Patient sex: F
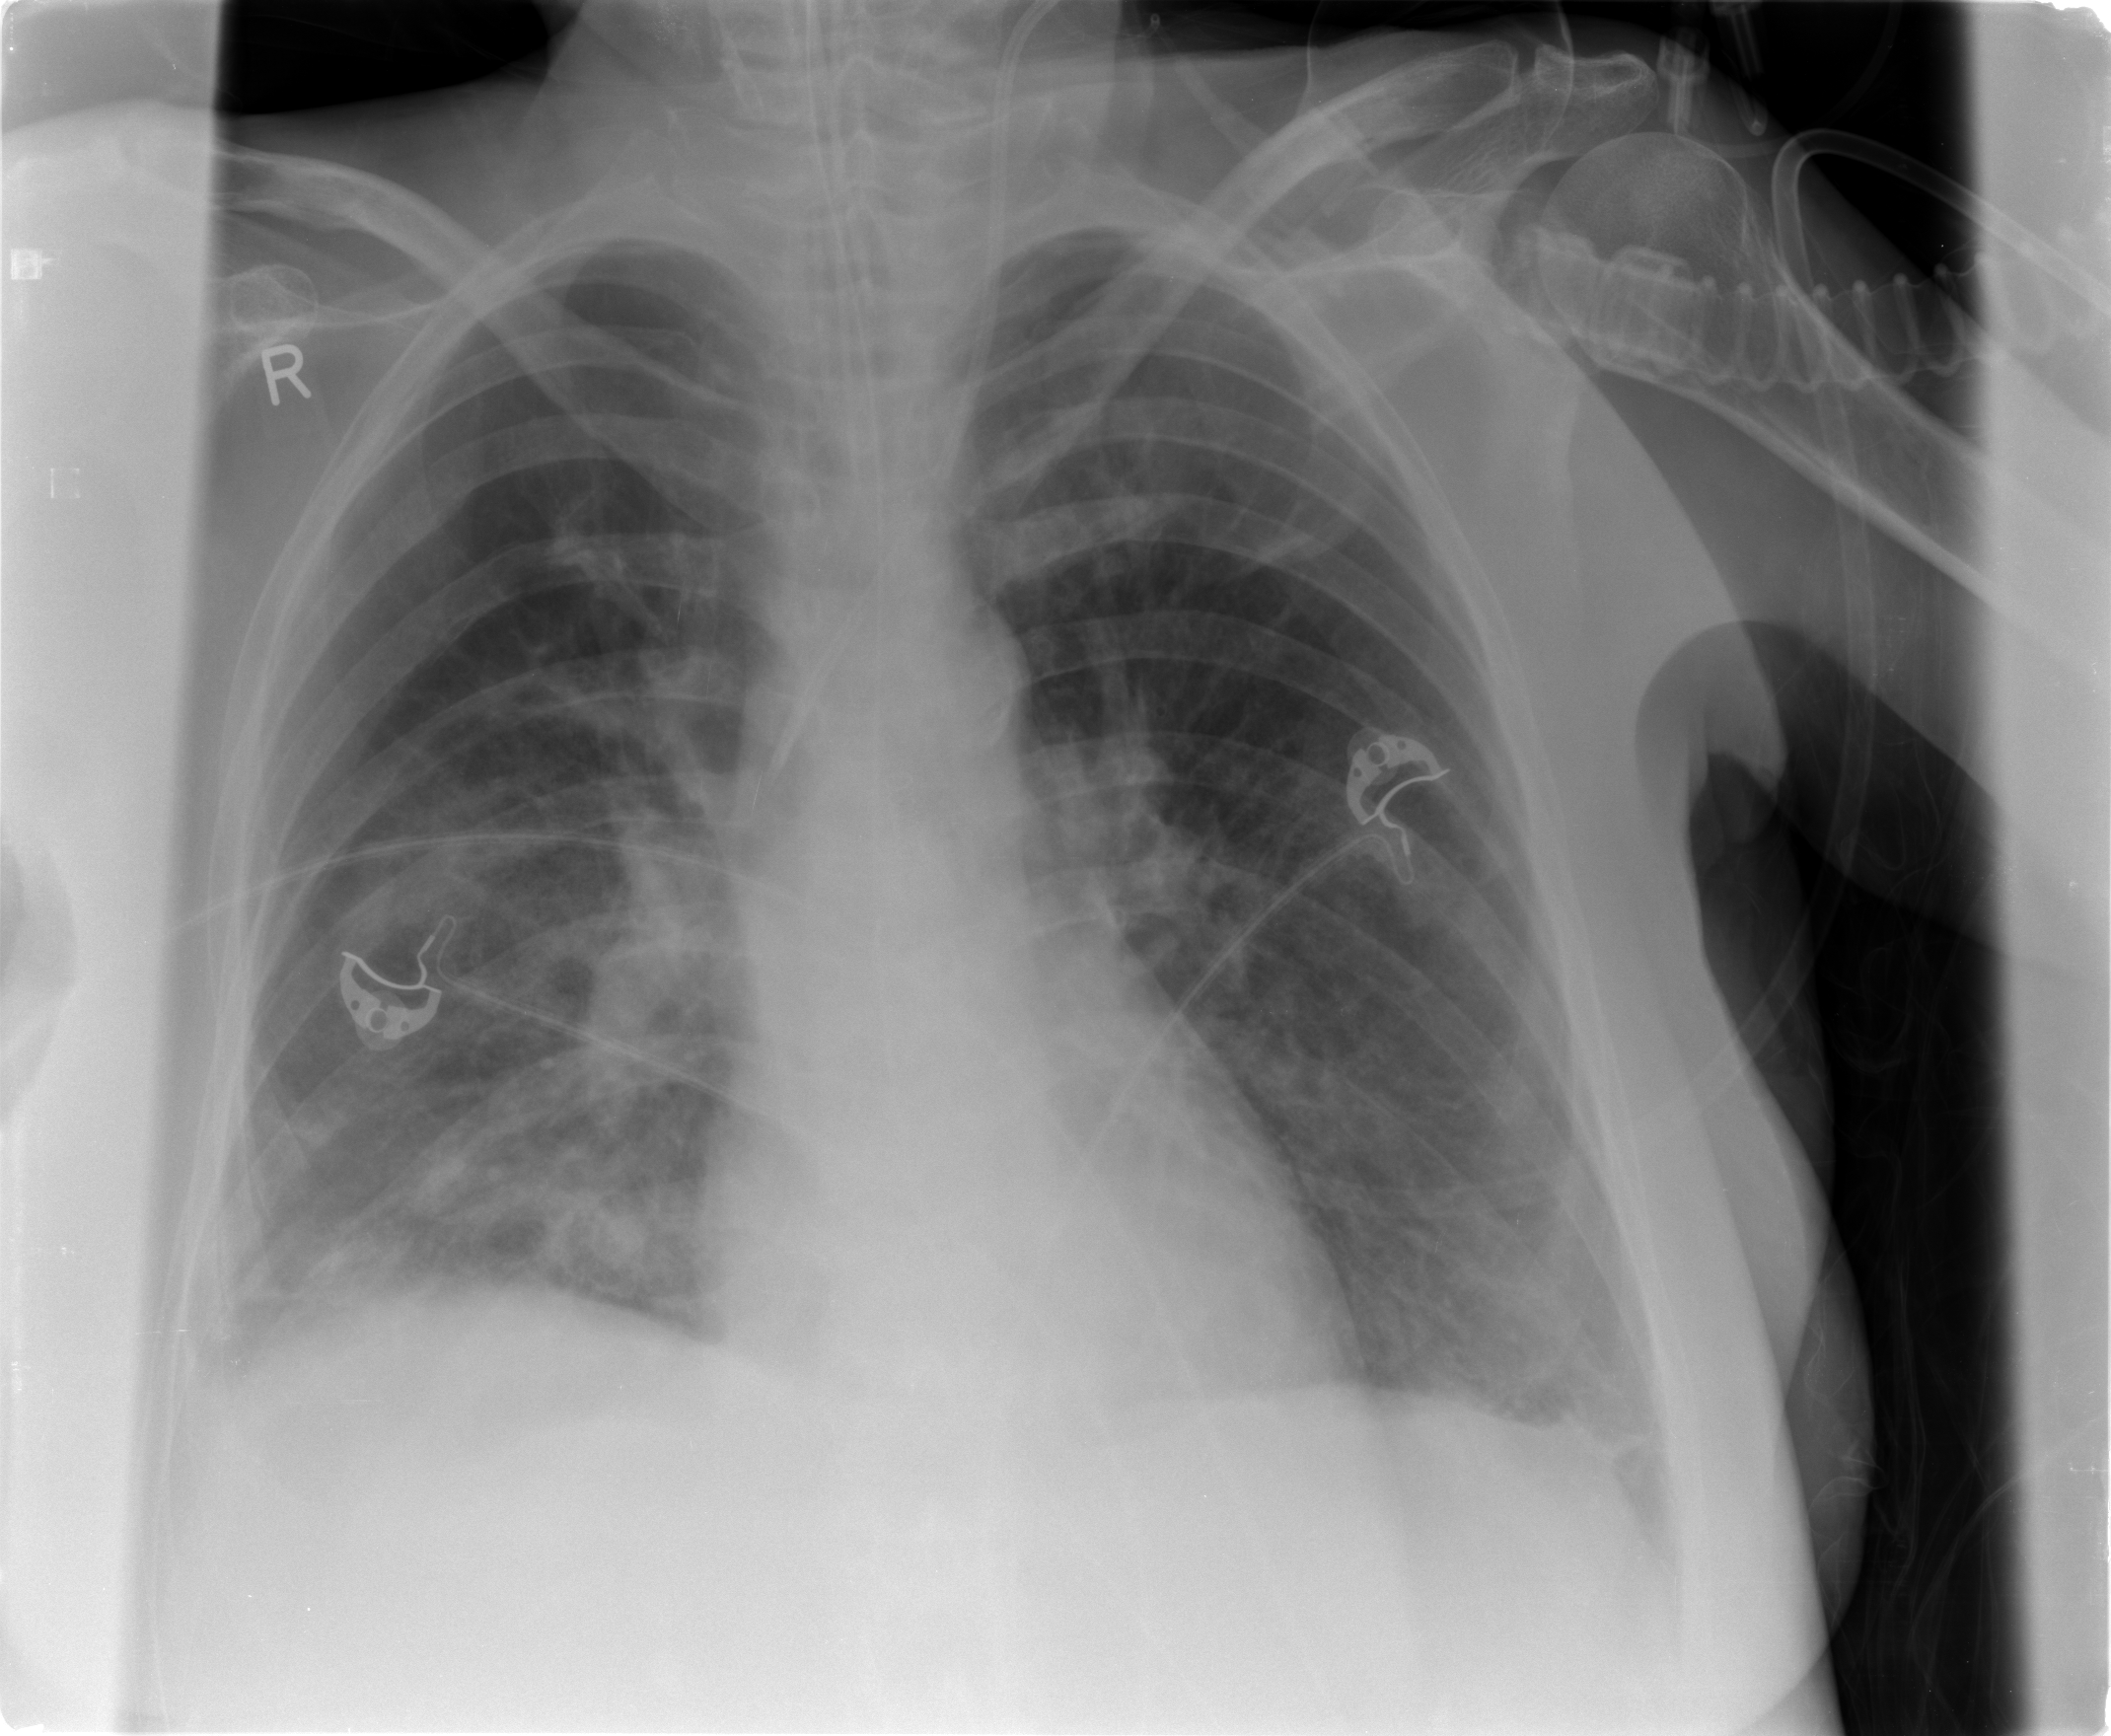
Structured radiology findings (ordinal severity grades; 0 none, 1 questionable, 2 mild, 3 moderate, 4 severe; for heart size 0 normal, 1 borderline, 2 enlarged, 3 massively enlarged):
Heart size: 0
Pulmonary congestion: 0
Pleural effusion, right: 1
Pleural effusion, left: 1
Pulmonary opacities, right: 1
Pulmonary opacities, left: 0
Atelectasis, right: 2
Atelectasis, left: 0